Interaction volume radius: 5 \u00c5
Interaction volume height: 20 \u00c5
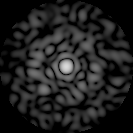
Disorder parameter: 0.8305